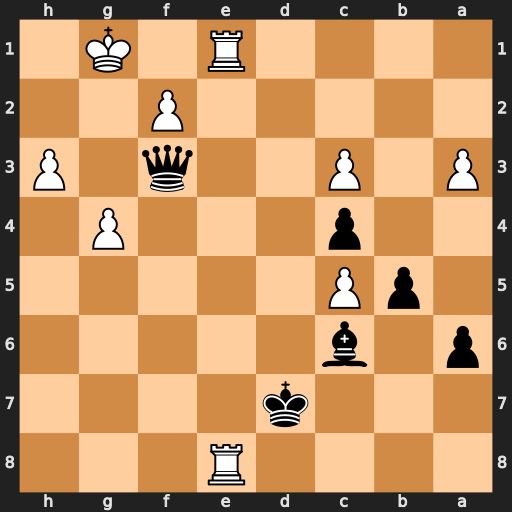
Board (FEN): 4R3/3k4/p1b5/1pP5/2p3P1/P1P2q1P/5P2/4R1K1
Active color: b
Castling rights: -
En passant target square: -
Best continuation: Qh1#